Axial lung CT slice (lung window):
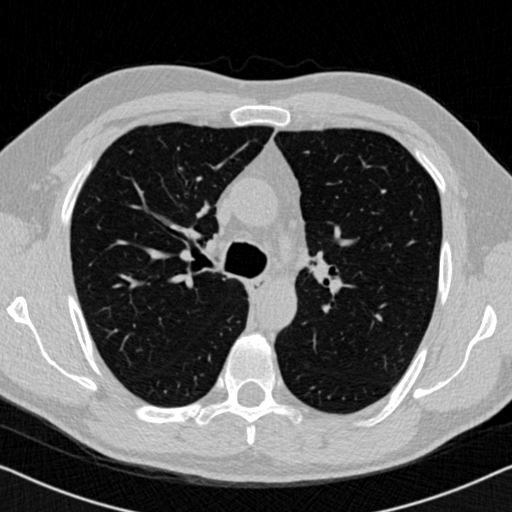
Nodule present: no